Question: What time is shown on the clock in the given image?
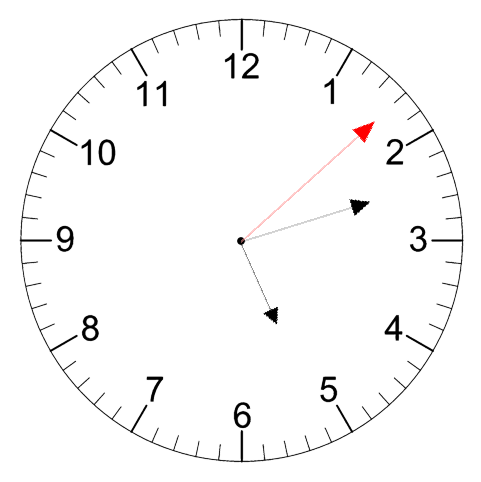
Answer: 05:12:08